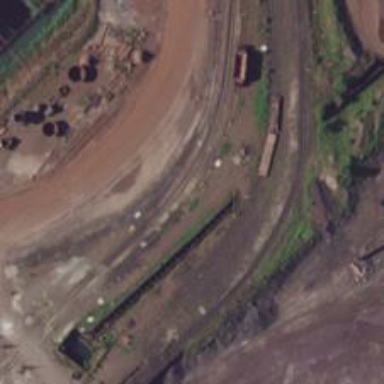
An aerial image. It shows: Railway spur service.